Question: I'm looking for a simple way to create a rectangle in a 'QQuickItem'.
I want to resize, and drag the borders of this rectangle like this (found at <URL>

Has someone an idea?
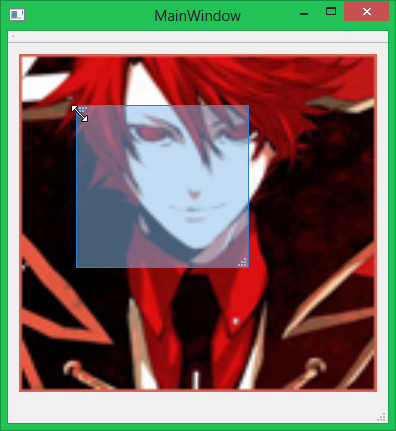
Answer: There are probably several ways to achieve the desired result. Since I've considered the implementation of a similar 'Component' for a cropping tool software of mine, I'm going to share a toy example which uses part of that code.
Differently from the rubber band in the example, my 'Rectangle' is resizable only on a single axis at a time. I'm confident that you can build on that and customise the code to meet your needs.
The basic idea of the code is to exploit the <URL> properties, resize it.
Dragging is active inside the 'Rectangle' whereas resizing is active on the knobs set on the sides of the 'Rectangle' (no mouse cursor change is set for the sake of brevity).
'''
import QtQuick 2.4
import QtQuick.Controls 1.3
ApplicationWindow {
title: qsTr("Test Crop")
width: 640
height: 480
visible: true
property var selection: undefined
Image {
id: image1
anchors.fill: parent
source: "http://cdn.cutestpaw.com/wp-content/uploads/2013/01/l-Kitty-attack.jpg"
MouseArea {
anchors.fill: parent
onClicked: {
if(!selection)
selection = selectionComponent.createObject(parent, {"x": parent.width / 4, "y": parent.height / 4, "width": parent.width / 2, "height": parent.width / 2})
}
}
}
Component {
id: selectionComponent
Rectangle {
id: selComp
border {
width: 2
color: "steelblue"
}
color: "#354682B4"
property int rulersSize: 18
MouseArea { // drag mouse area
anchors.fill: parent
drag{
target: parent
minimumX: 0
minimumY: 0
maximumX: parent.parent.width - parent.width
maximumY: parent.parent.height - parent.height
smoothed: true
}
onDoubleClicked: {
parent.destroy() // destroy component
}
}
Rectangle {
width: rulersSize
height: rulersSize
radius: rulersSize
color: "steelblue"
anchors.horizontalCenter: parent.left
anchors.verticalCenter: parent.verticalCenter
MouseArea {
anchors.fill: parent
drag{ target: parent; axis: Drag.XAxis }
onMouseXChanged: {
if(drag.active){
selComp.width = selComp.width - mouseX
selComp.x = selComp.x + mouseX
if(selComp.width < 30)
selComp.width = 30
}
}
}
}
Rectangle {
width: rulersSize
height: rulersSize
radius: rulersSize
color: "steelblue"
anchors.horizontalCenter: parent.right
anchors.verticalCenter: parent.verticalCenter
MouseArea {
anchors.fill: parent
drag{ target: parent; axis: Drag.XAxis }
onMouseXChanged: {
if(drag.active){
selComp.width = selComp.width + mouseX
if(selComp.width < 50)
selComp.width = 50
}
}
}
}
Rectangle {
width: rulersSize
height: rulersSize
radius: rulersSize
x: parent.x / 2
y: 0
color: "steelblue"
anchors.horizontalCenter: parent.horizontalCenter
anchors.verticalCenter: parent.top
MouseArea {
anchors.fill: parent
drag{ target: parent; axis: Drag.YAxis }
onMouseYChanged: {
if(drag.active){
selComp.height = selComp.height - mouseY
selComp.y = selComp.y + mouseY
if(selComp.height < 50)
selComp.height = 50
}
}
}
}
Rectangle {
width: rulersSize
height: rulersSize
radius: rulersSize
x: parent.x / 2
y: parent.y
color: "steelblue"
anchors.horizontalCenter: parent.horizontalCenter
anchors.verticalCenter: parent.bottom
MouseArea {
anchors.fill: parent
drag{ target: parent; axis: Drag.YAxis }
onMouseYChanged: {
if(drag.active){
selComp.height = selComp.height + mouseY
if(selComp.height < 50)
selComp.height = 50
}
}
}
}
}
}
}
'''
A screenshot of the example: